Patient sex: M
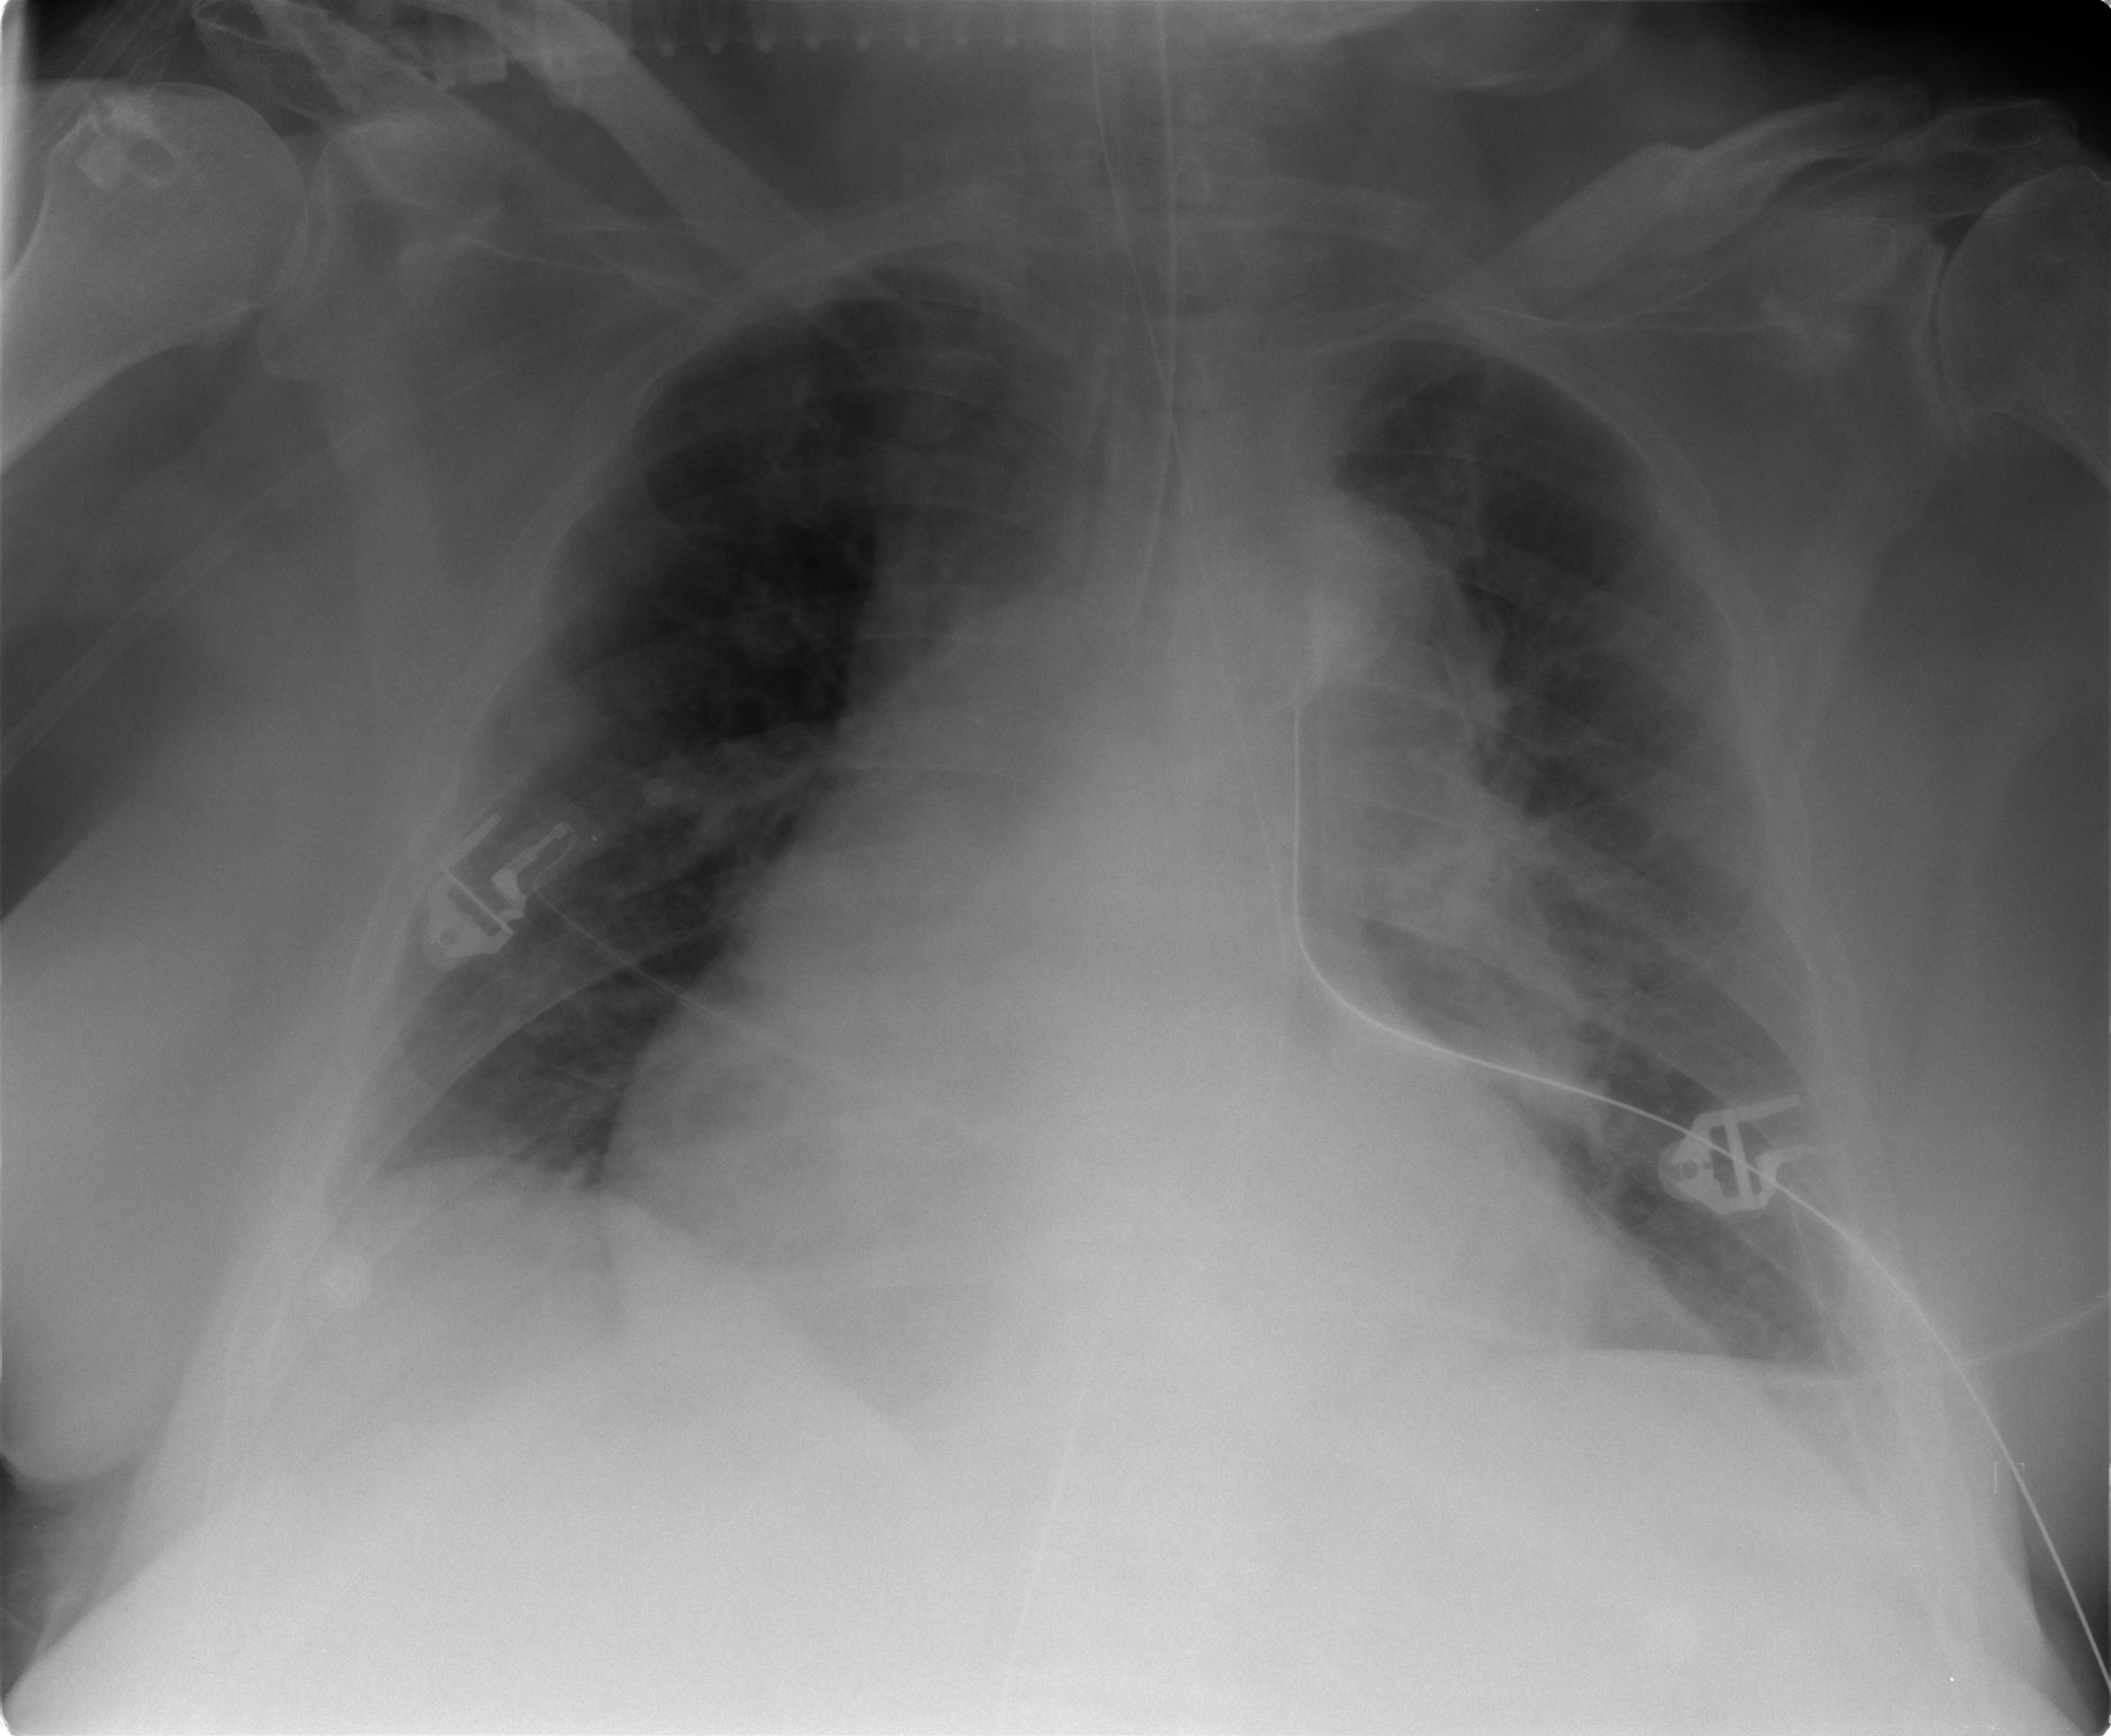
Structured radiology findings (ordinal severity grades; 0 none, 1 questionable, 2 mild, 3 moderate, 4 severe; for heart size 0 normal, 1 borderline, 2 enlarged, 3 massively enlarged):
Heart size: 3
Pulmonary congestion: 2
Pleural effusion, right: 0
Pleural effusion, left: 0
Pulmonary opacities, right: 0
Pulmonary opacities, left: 0
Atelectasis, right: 0
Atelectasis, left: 0